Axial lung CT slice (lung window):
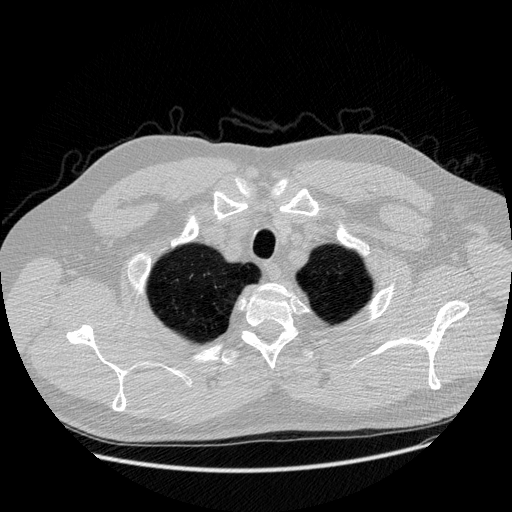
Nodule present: no